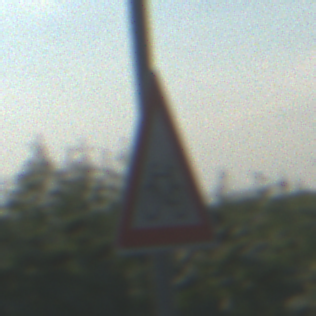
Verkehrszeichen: RadverkehrRechts
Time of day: MorningAfternoon
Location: Outdoor (RoadRail)
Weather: Clear
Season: NotSpecified
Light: Natural